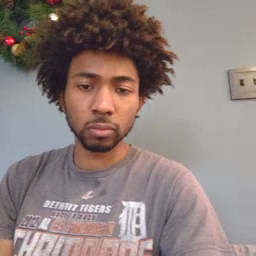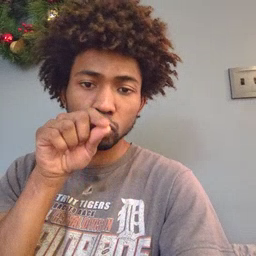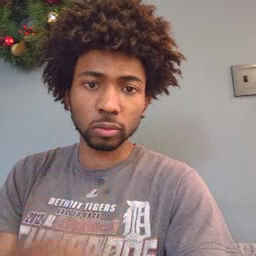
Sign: bird